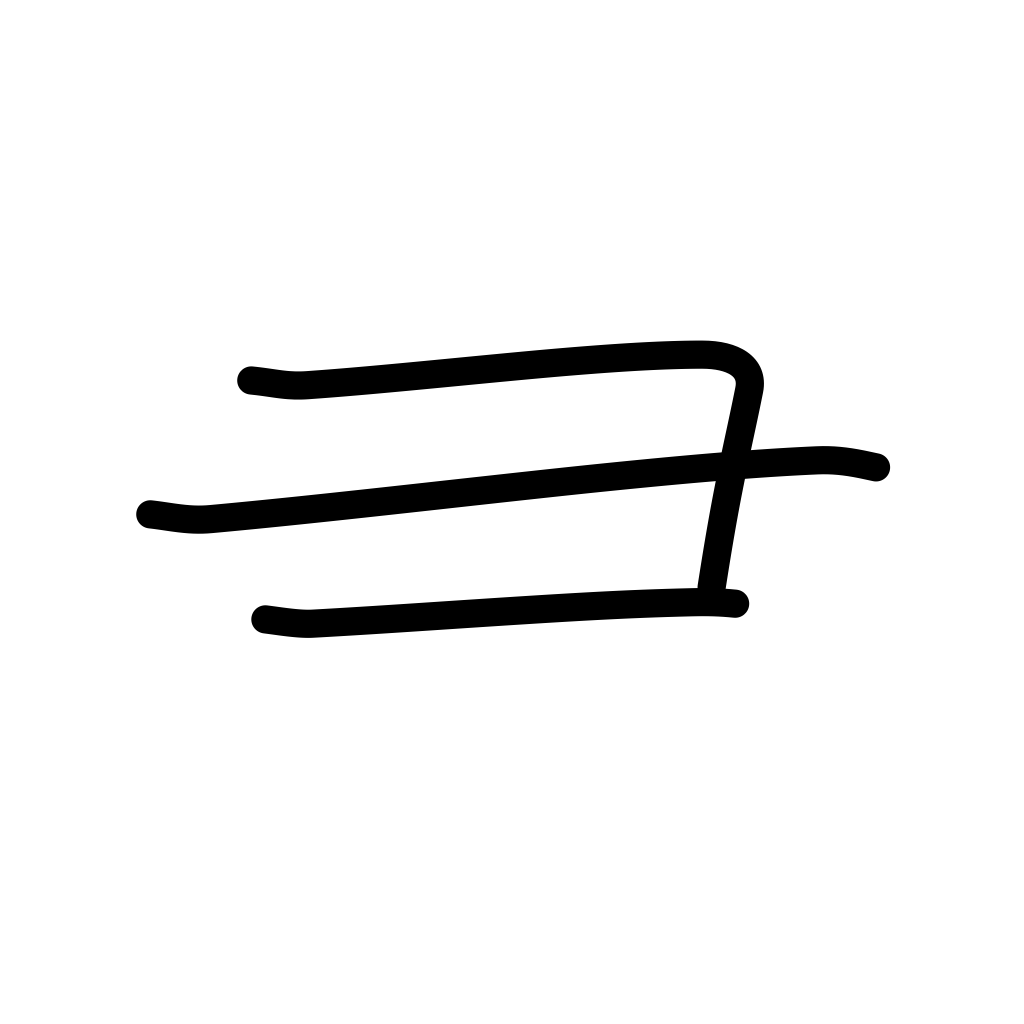
Meaning: snout